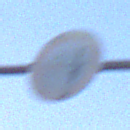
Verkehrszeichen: VerbotUeberholenEinspurigeFahrzeuge
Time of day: Dawn
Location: Outdoor (Urban)
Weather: Clear
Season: NotSpecified
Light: Natural